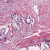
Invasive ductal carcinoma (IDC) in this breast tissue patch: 1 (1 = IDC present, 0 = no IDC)